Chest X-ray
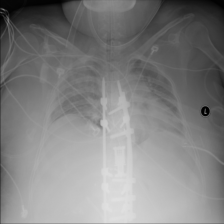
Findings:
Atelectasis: negative
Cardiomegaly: negative
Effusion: negative
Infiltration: positive
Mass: negative
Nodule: negative
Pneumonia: negative
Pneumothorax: negative
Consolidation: negative
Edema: negative
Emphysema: negative
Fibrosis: negative
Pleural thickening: negative
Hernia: negative